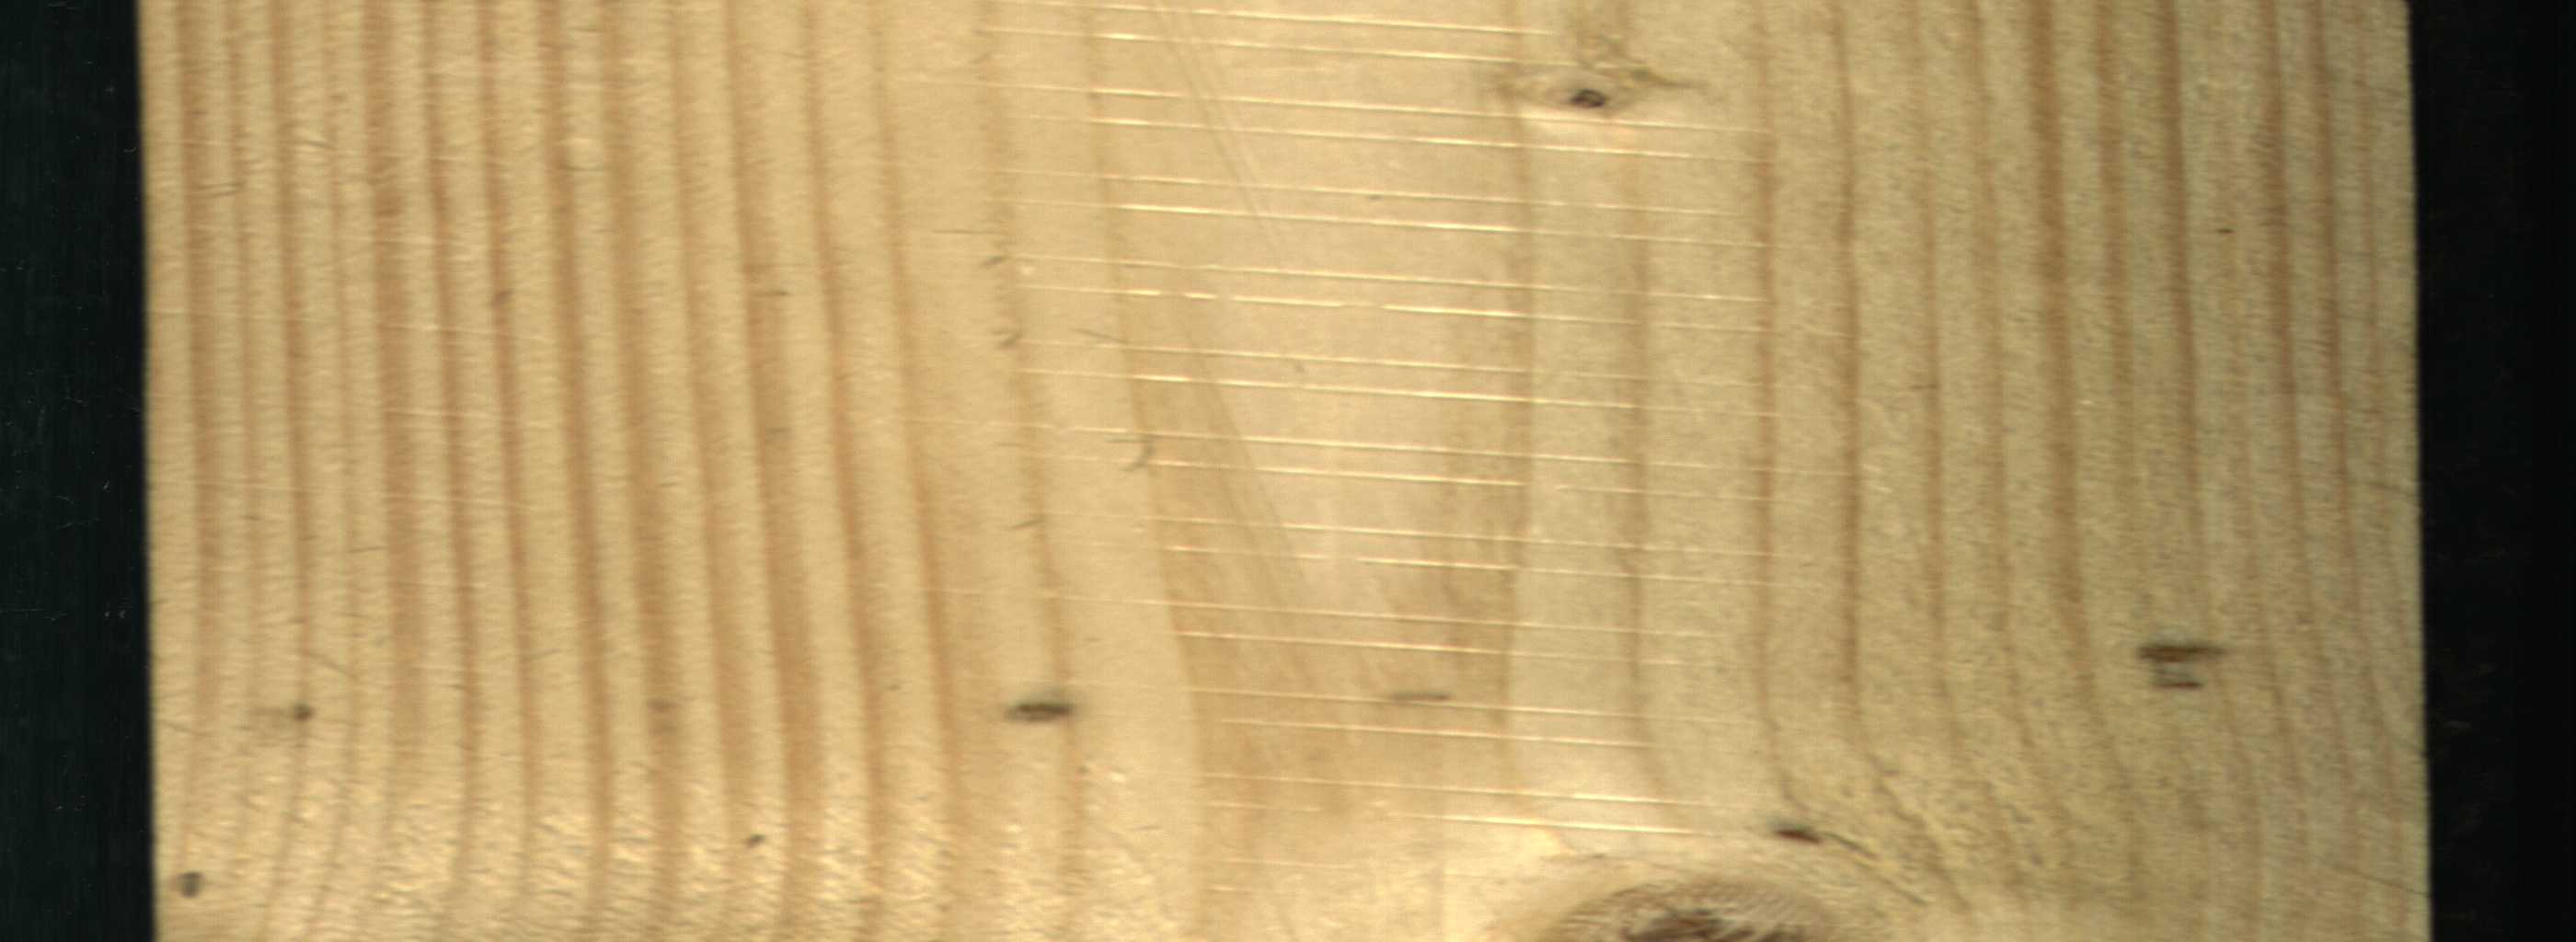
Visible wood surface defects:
Live_Knot
Live_Knot
Live_Knot
Live_Knot
Live_Knot